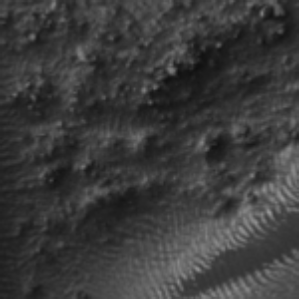
Label: frost